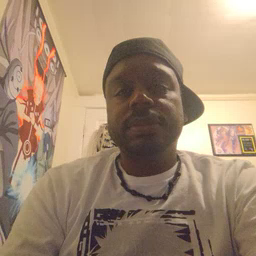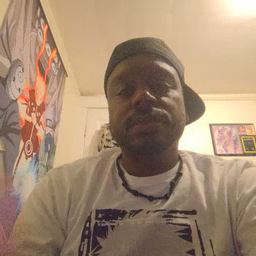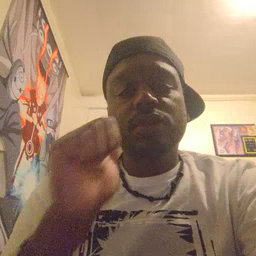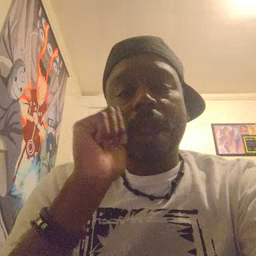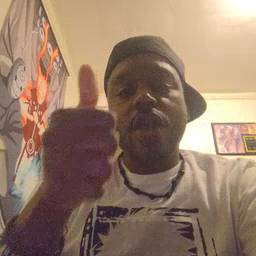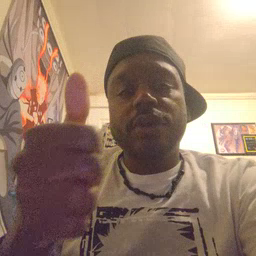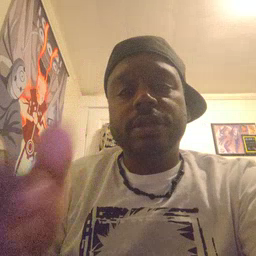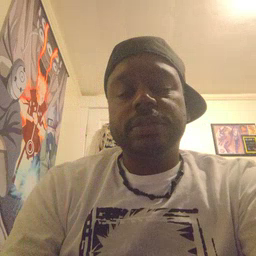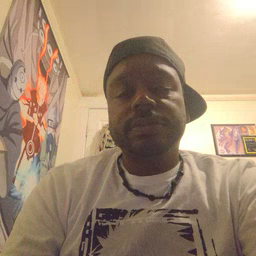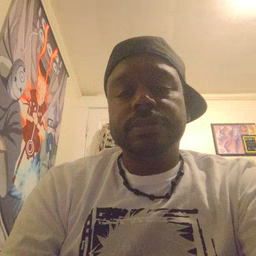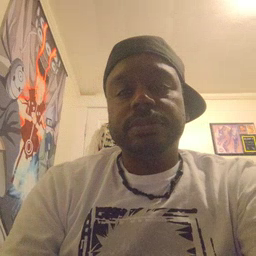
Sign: tomorrow